Question: I run several python scripts as Windows Services on Windows XP. Just now they all died. They will not restart. I have no clue what is going on. I can't seem to get an error message to give me more insight. I haven't tried to reinstall any modules yet. What Modules are used by Windows Services in python?
EDIT:
When I reinstall pywin32 I do get this error:

However after clicking the 'ok' button, module does continue to install
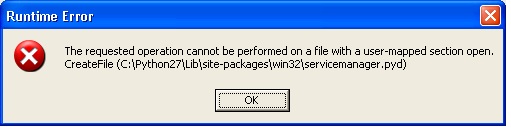
Answer: Found the Issue. Windows Error Log was full... So the script could not even send a message to log saying that service restarted thus it would fail and not log any error messages to boot.